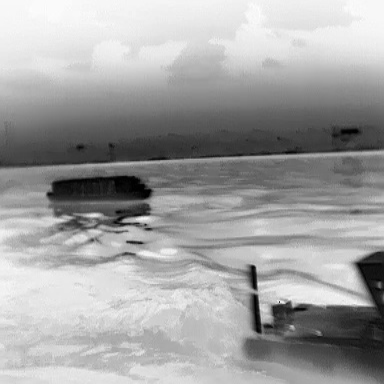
There is a fishing_boat in the infrared image.